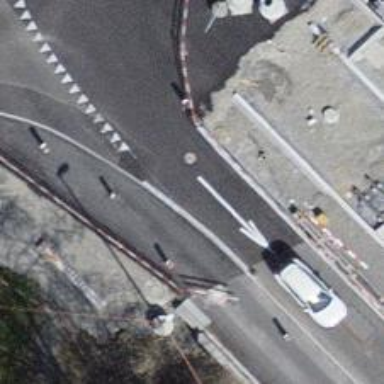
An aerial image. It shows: Zebra crossing with yellow markings and traffic signals.